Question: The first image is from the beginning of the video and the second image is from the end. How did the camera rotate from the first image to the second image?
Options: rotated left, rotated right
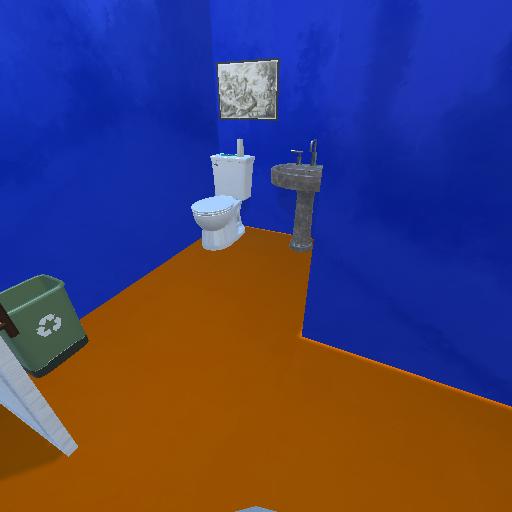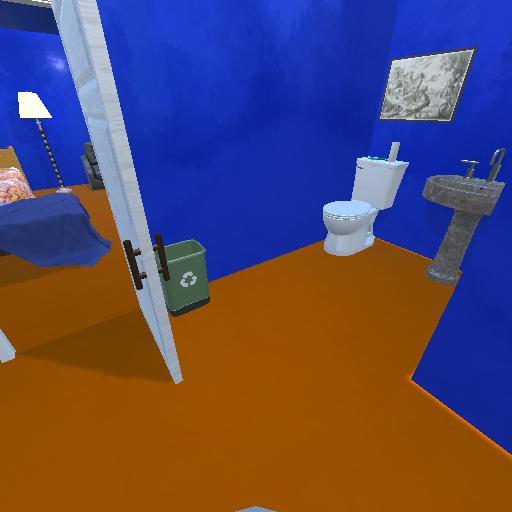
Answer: rotated left